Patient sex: M
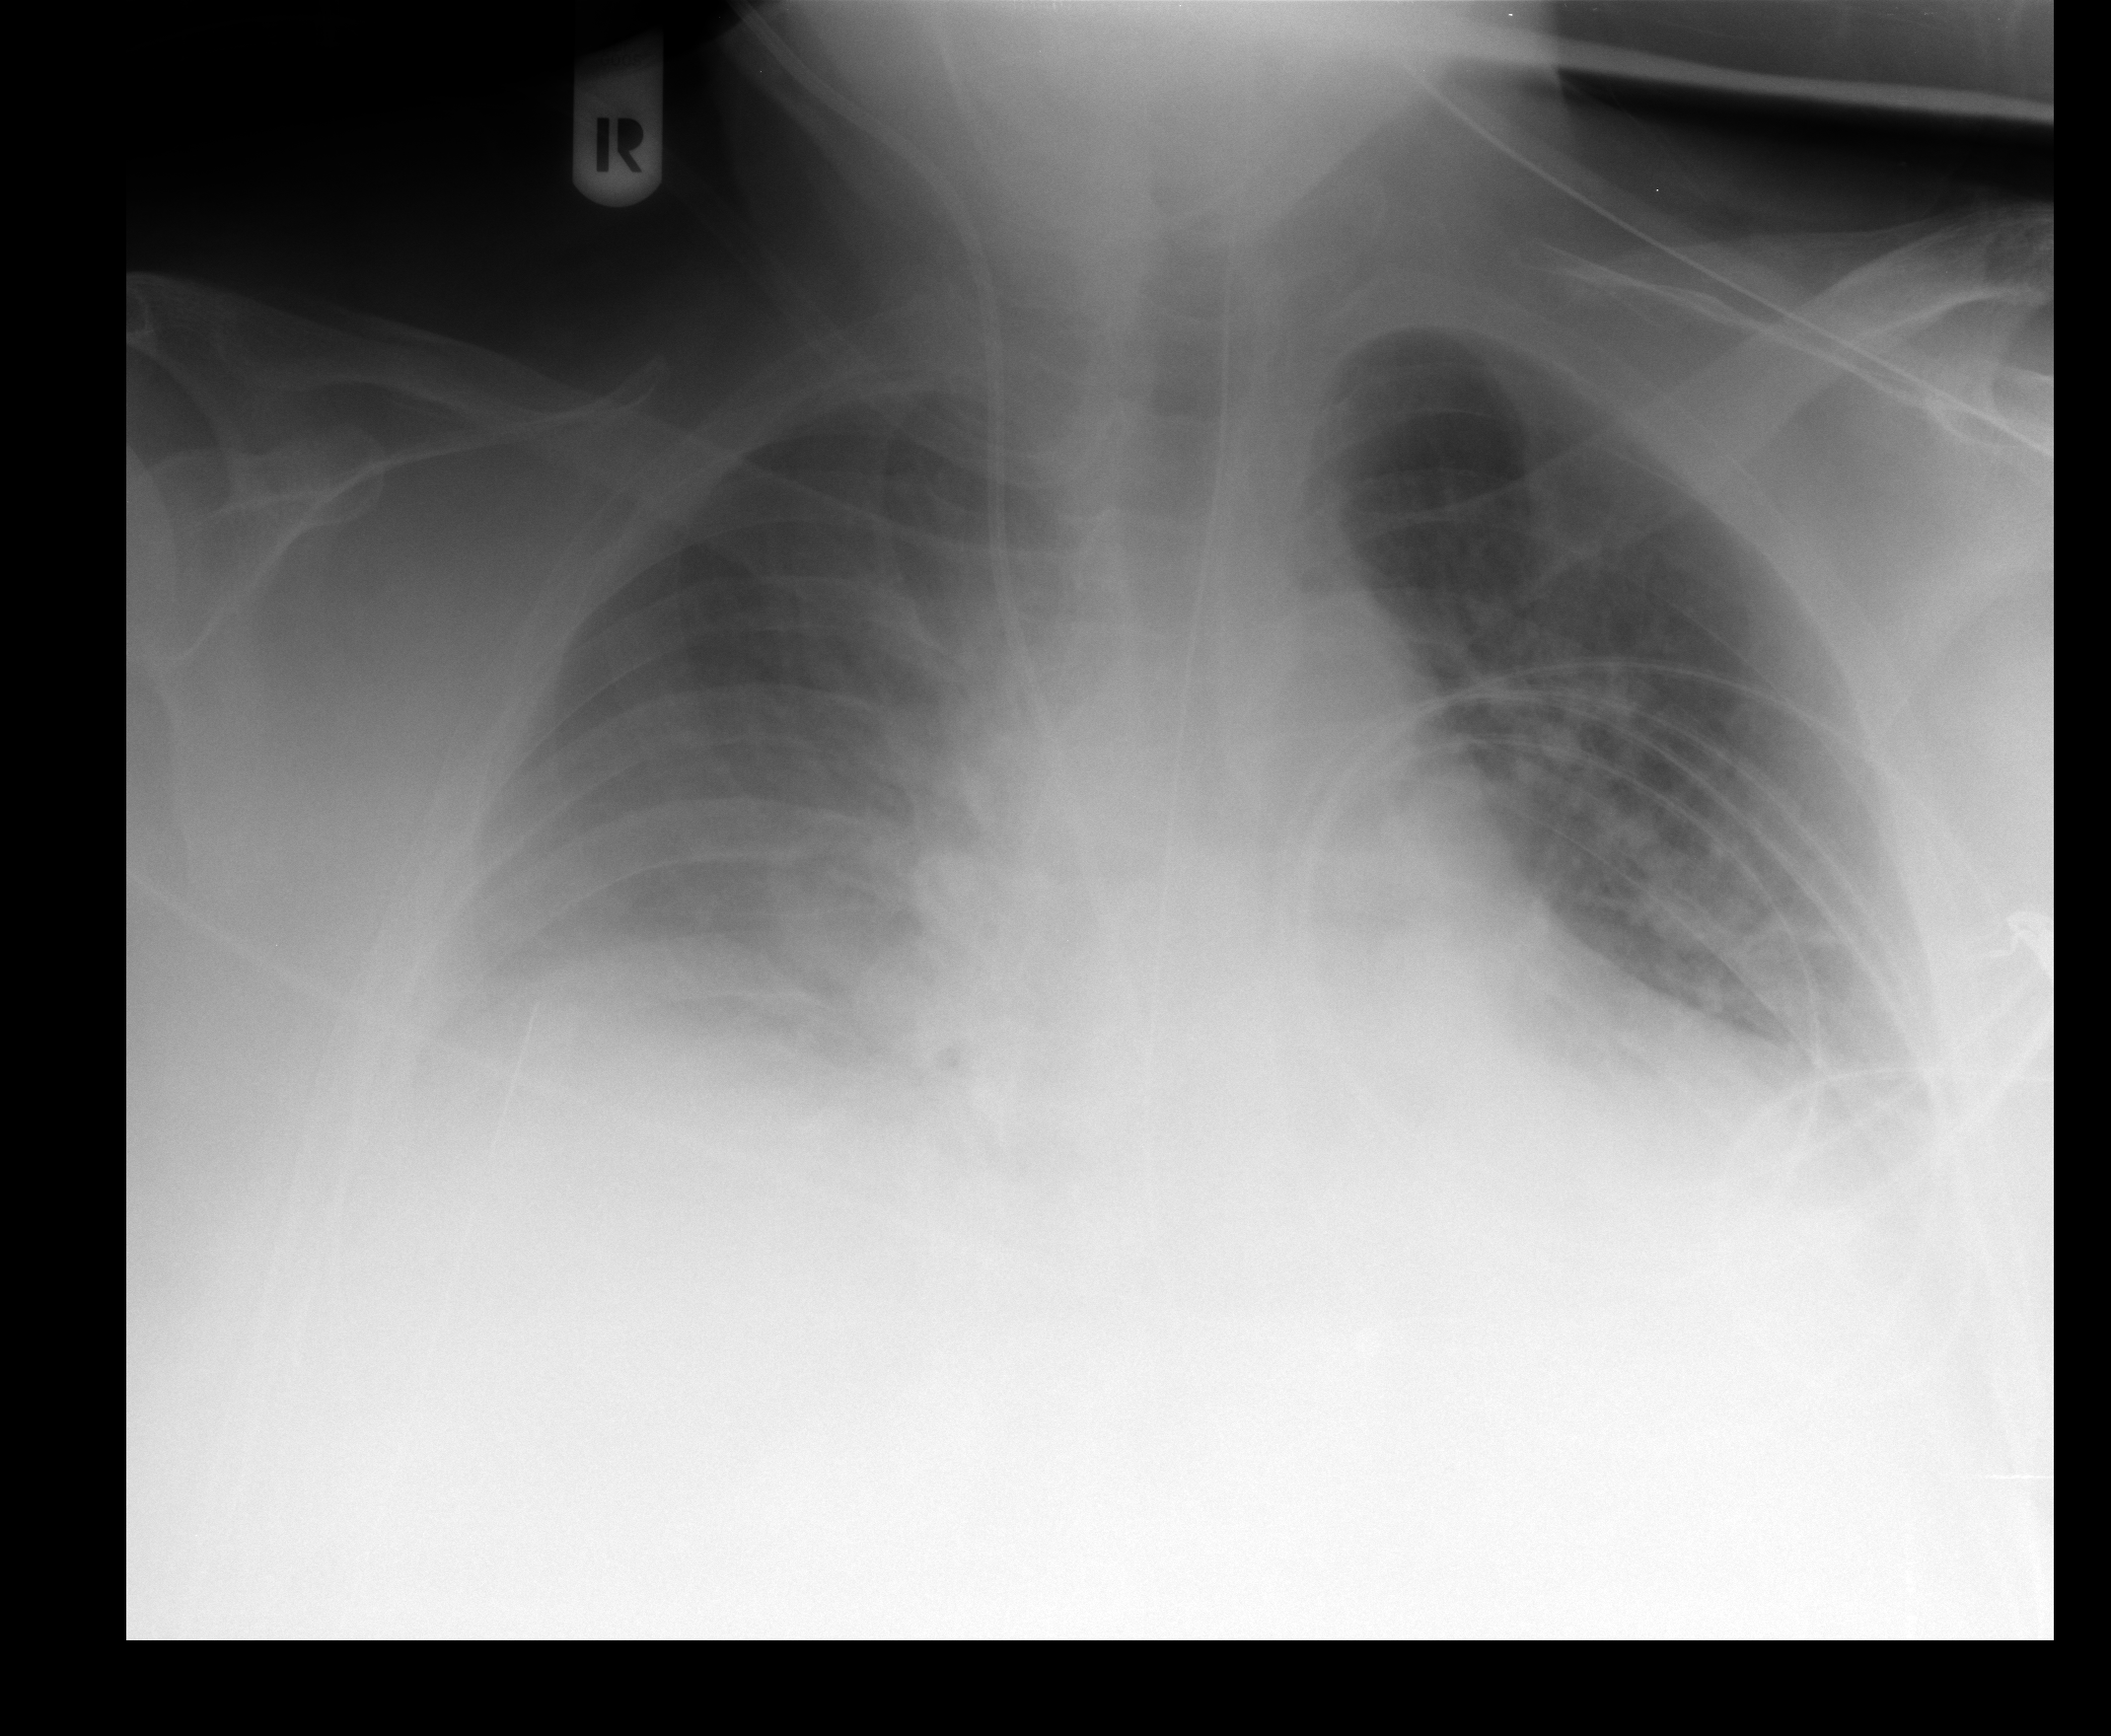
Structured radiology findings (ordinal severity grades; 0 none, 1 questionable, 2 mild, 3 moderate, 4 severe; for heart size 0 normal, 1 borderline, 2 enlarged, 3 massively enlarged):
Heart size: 2
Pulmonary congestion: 2
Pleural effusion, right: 2
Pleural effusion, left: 2
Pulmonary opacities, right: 2
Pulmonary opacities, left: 0
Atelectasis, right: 2
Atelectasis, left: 2